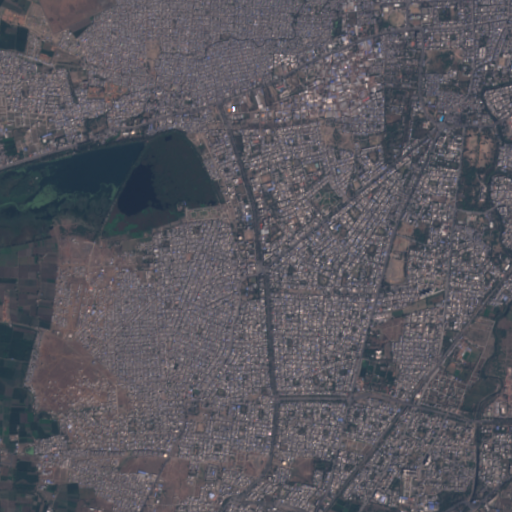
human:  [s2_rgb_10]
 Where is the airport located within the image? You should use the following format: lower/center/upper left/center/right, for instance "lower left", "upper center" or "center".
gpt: The airport is located in the upper left of the image.
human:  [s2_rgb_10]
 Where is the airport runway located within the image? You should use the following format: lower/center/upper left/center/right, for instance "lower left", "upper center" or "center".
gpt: The airport runway is located in the upper left of the image.
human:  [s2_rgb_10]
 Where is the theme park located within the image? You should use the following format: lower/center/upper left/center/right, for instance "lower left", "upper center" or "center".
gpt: The theme park is located in the upper right of the image.
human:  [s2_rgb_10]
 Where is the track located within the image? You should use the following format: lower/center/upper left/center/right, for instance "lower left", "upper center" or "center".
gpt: There is no track in the image.